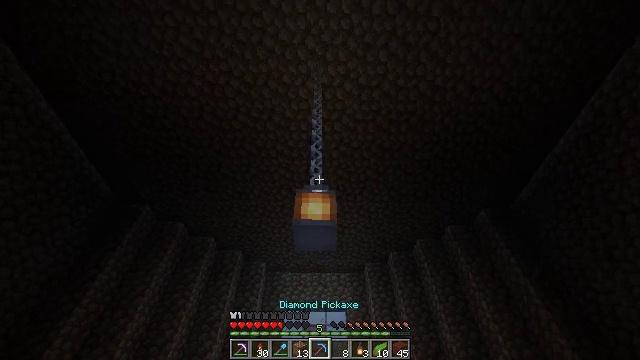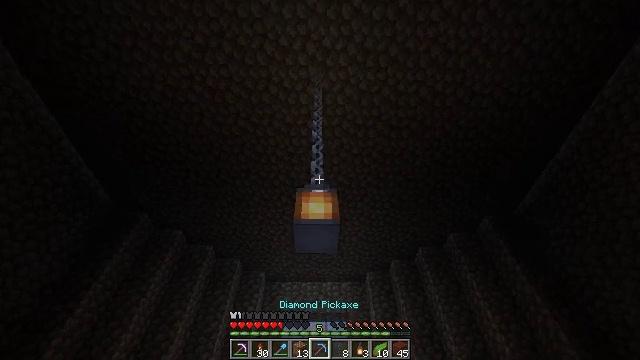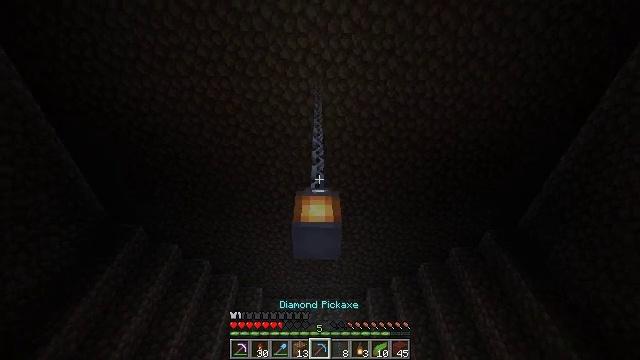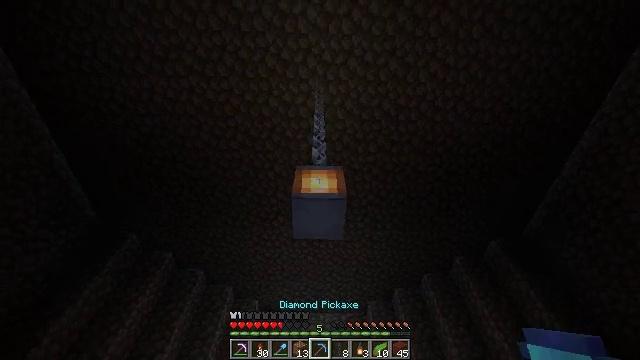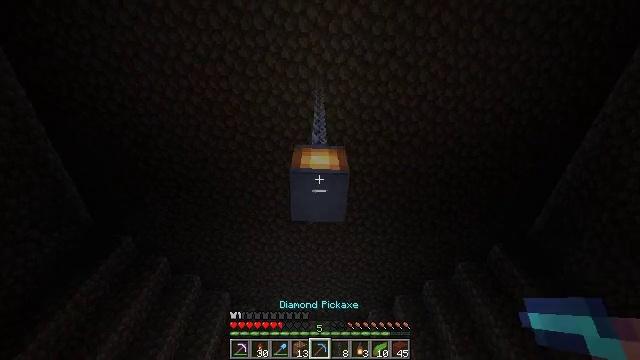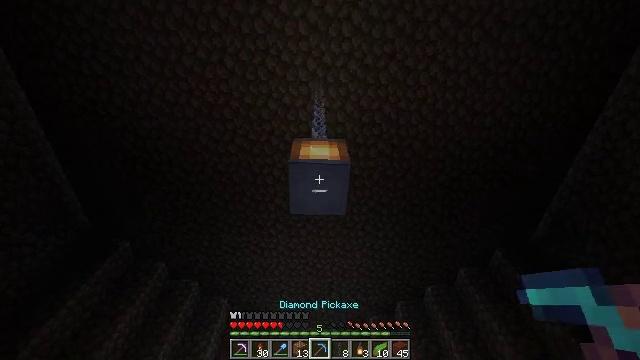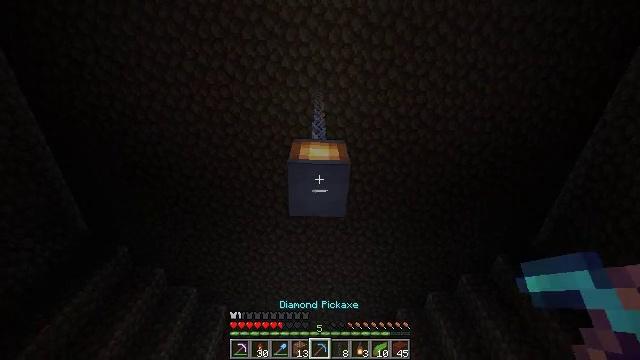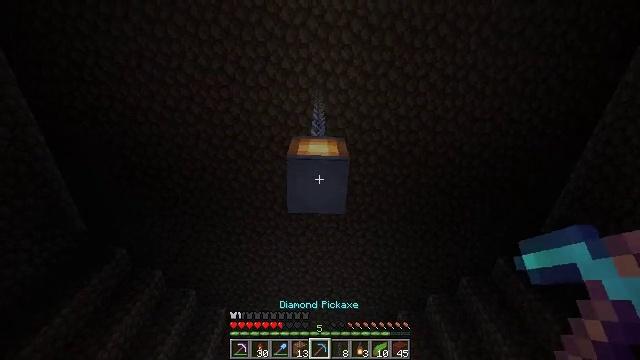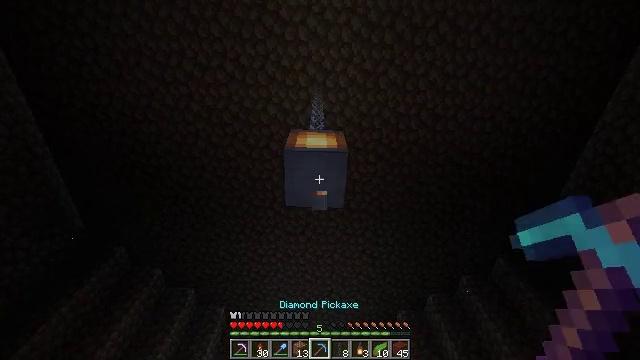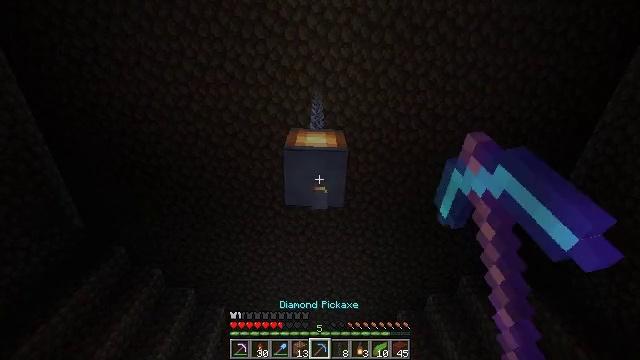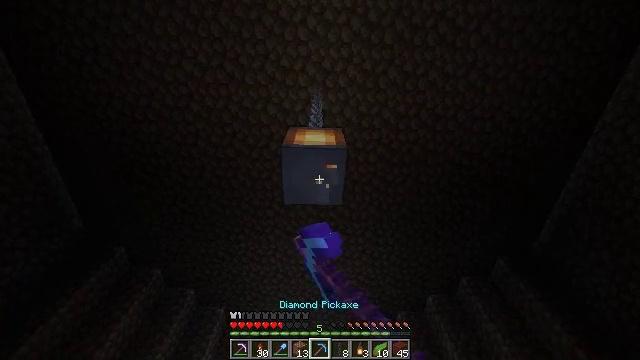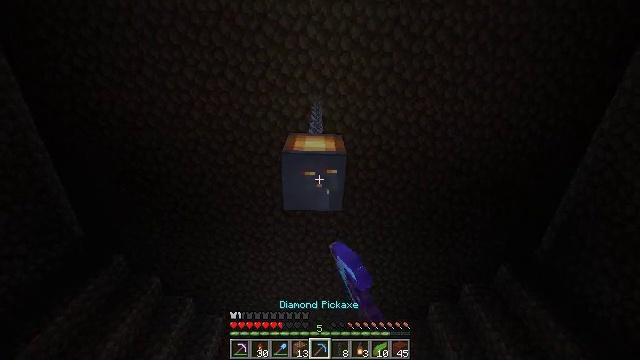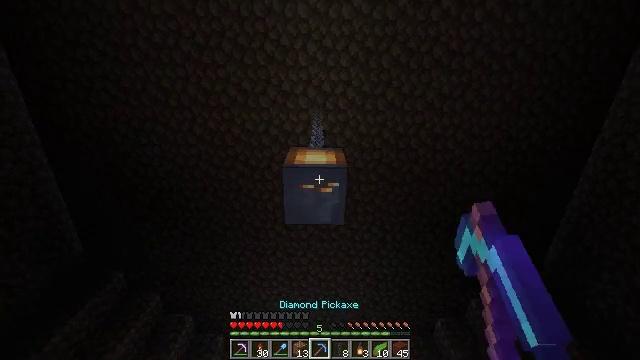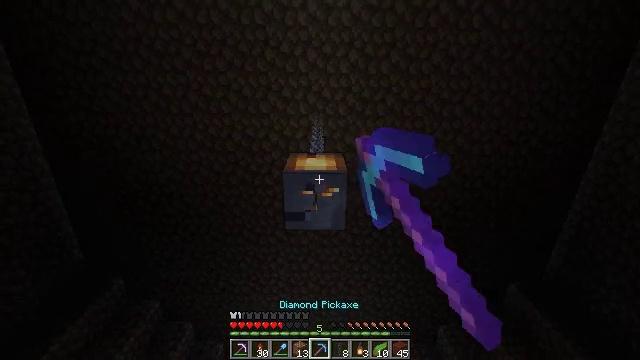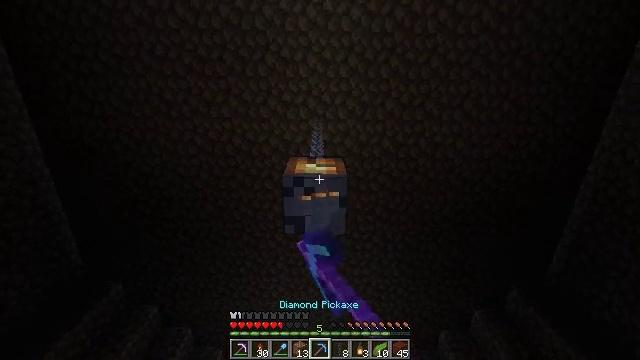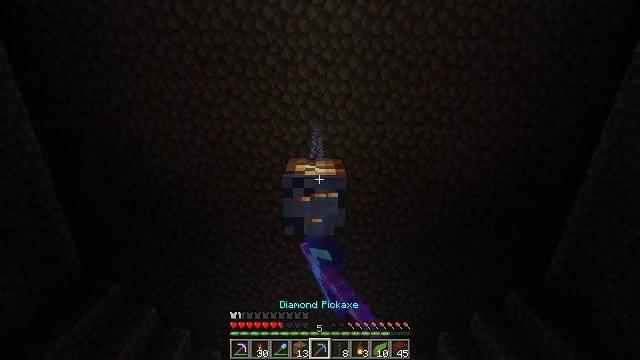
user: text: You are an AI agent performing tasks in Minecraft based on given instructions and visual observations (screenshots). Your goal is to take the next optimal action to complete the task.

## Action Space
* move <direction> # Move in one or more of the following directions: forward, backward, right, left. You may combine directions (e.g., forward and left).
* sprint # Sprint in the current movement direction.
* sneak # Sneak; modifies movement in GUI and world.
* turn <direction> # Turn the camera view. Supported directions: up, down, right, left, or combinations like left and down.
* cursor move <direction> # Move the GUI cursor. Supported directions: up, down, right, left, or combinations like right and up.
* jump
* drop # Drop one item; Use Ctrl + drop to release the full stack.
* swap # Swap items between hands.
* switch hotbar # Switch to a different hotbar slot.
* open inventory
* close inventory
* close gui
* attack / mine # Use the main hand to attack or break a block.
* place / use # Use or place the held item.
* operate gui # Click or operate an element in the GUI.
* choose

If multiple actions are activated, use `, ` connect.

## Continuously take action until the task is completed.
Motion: motion action
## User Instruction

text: Left-click to mine the lantern.
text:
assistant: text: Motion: move forward, turn up
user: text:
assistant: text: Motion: move forward, turn up
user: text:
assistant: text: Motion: move forward, turn up
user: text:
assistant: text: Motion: move forward, turn up
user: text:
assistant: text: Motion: turn up
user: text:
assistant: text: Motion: turn up
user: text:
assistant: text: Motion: no_op
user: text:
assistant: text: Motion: attack / mine
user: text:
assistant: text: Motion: attack / mine
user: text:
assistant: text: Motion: attack / mine
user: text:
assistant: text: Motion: turn up, attack / mine
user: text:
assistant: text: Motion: turn up, attack / mine
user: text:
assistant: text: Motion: turn up, attack / mine
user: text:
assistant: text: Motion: attack / mine
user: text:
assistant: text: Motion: attack / mine
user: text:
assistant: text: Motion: attack / mine
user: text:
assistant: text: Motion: attack / mine
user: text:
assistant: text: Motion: attack / mine
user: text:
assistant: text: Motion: attack / mine
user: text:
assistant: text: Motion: attack / mine
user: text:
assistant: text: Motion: attack / mine
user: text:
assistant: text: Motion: attack / mine